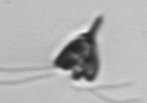
Label: Pyramimonas_longicauda